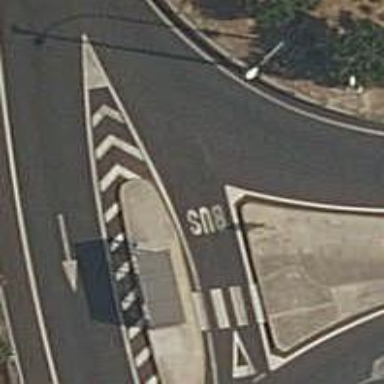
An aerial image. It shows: Public transport stop position.